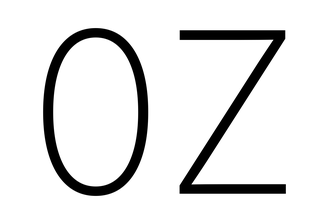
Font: Inter_ExtraLight